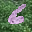
Label: 6